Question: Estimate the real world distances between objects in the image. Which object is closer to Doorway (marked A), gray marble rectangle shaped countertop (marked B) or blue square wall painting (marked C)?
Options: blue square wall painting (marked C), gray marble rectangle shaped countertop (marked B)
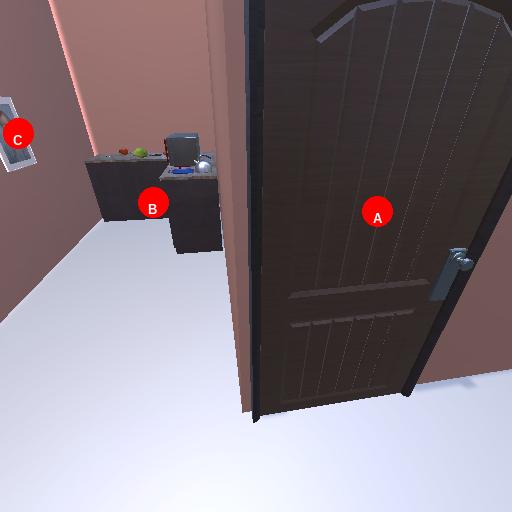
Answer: blue square wall painting (marked C)